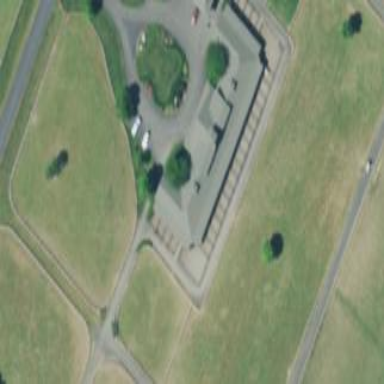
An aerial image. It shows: Stable.